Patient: sex F, age 78
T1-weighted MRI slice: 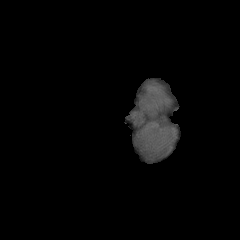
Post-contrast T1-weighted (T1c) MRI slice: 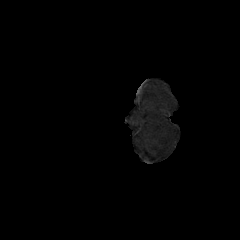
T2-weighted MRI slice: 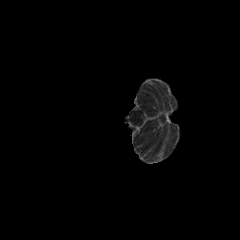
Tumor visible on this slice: no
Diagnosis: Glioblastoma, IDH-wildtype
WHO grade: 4